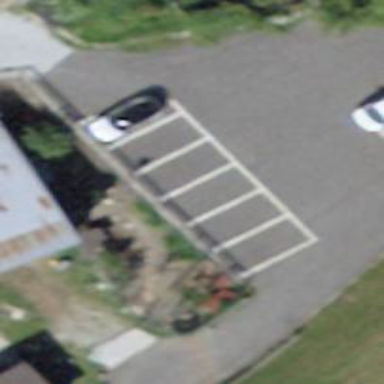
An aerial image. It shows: Street side parking area.